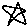
Label: star